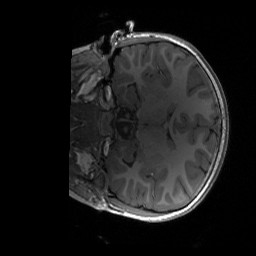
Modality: T1w
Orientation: coronal
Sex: female
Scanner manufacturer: siemens
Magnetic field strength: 3 T
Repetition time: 1.9 s
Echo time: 0.00243 s